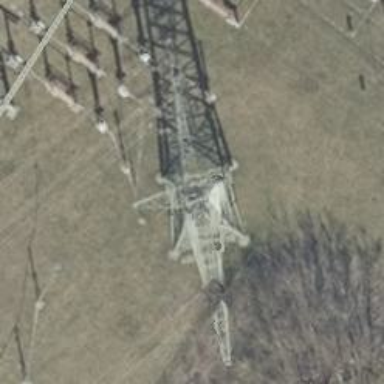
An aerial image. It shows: Three cables of power line.